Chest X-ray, AP view. Patient: 63 years old, sex M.
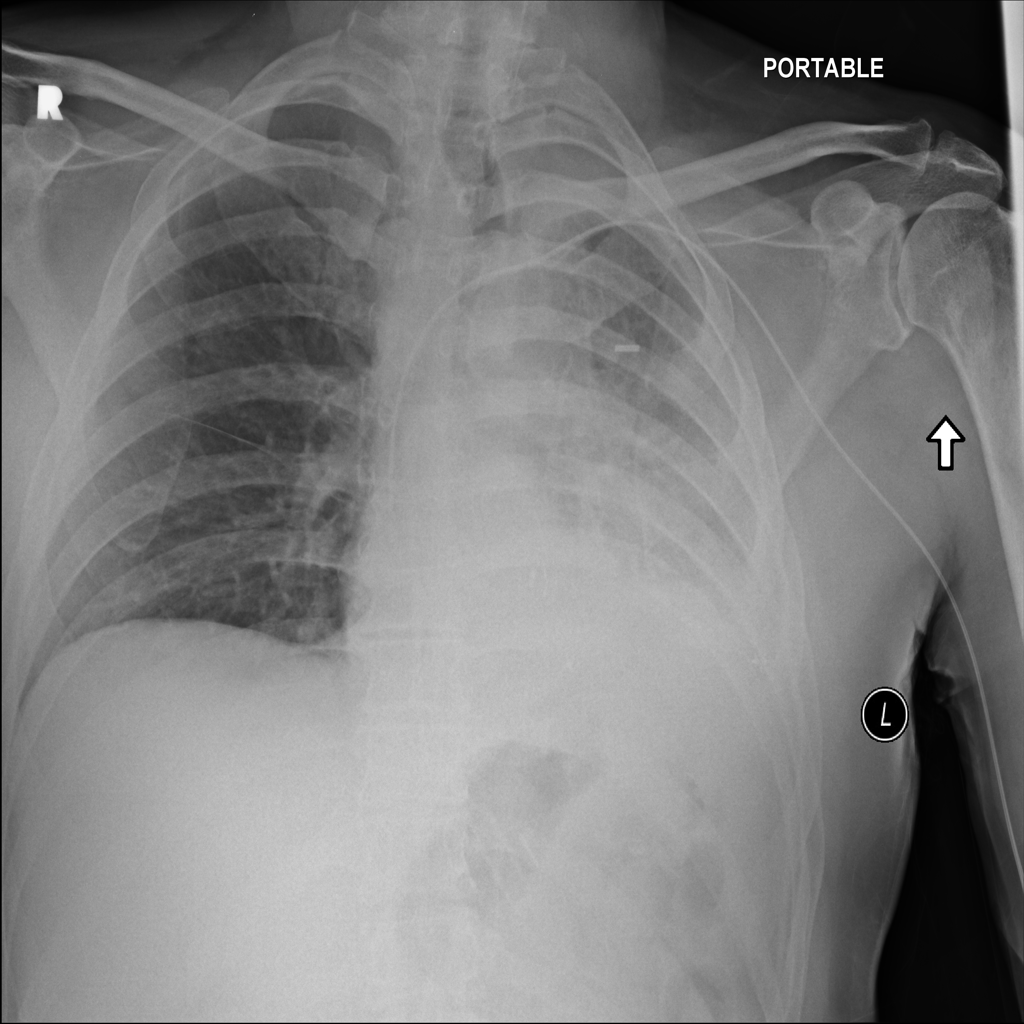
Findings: Effusion